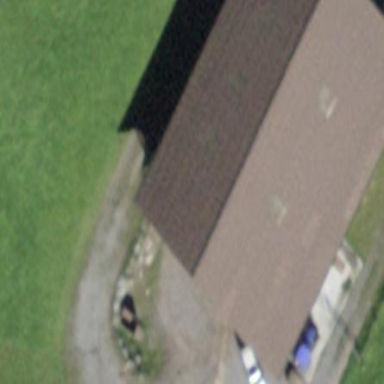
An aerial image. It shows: Barn.